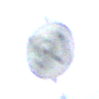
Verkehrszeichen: EndeGeschwindigkeit50
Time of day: Midday
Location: Outdoor (Nature)
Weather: Clear
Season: NotSpecified
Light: Natural